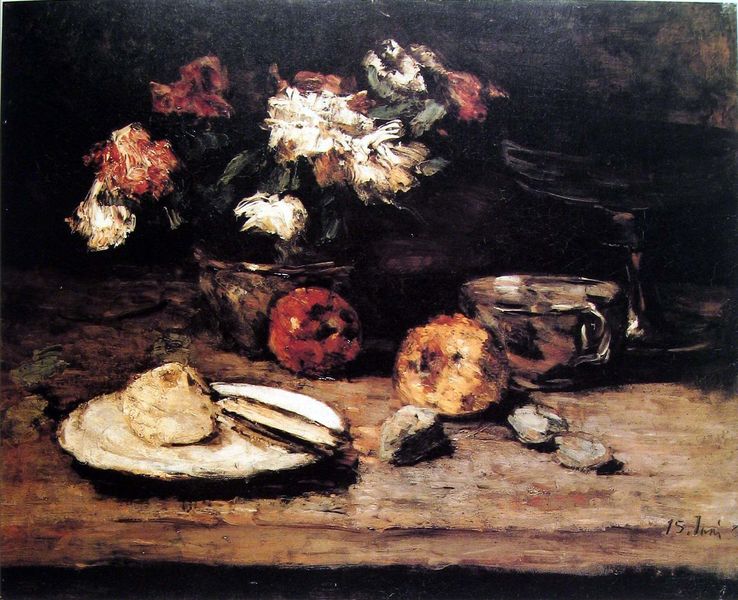
Titel: Stilleben mit Nelken und Früchten
Künstler: Carl Schuch
Institution: (Privatsammlung)
Schlagwörter: dunkel, gemälde, schatten, weiß, gelb, grob, grün, impressionismus, ocker, blume, blumen, braun, glas, grau, hell, hintergrund, holz, licht, schwarz, tisch, blüte, blüten, obst, rose, rot, beige, malerei, messer, schale, schüssel, silber, stein, steine, teller, niederlande, signatur, öl, pastos, kelch, pflanze, rosa, frucht, früchte, keramik, stilleben, stillleben, vase, apfel, blumentopf, tomate, topf, äpfel, ruhe, blumenvase, düster, pointilismus, essen, löffel, duktus, datum, glanz, brot, glänzend, strauss, tasse, blumenstrauss, bouquet, birne, quitte, tulpe, griff, holztisch, vanitas, nahrung, fuss, gefäss, groß, kerne, geschirr, speisen, lilie, nelke, tischplatte, mahl, pinselstrich, tassen, diffus, verwelkt, besteck, pfirsich, muschel, butter, austern, pokal, nelken, geln, gabel, nuss, nüsse, verfault, walnuss, eier, geschält, dessertteller, lebensmittel, speise, schalde, walnüsse, fäule, glasgefäss, messser, schuch, schüßeö, tassr, juni, hilz, knödel, 15, 15. juni